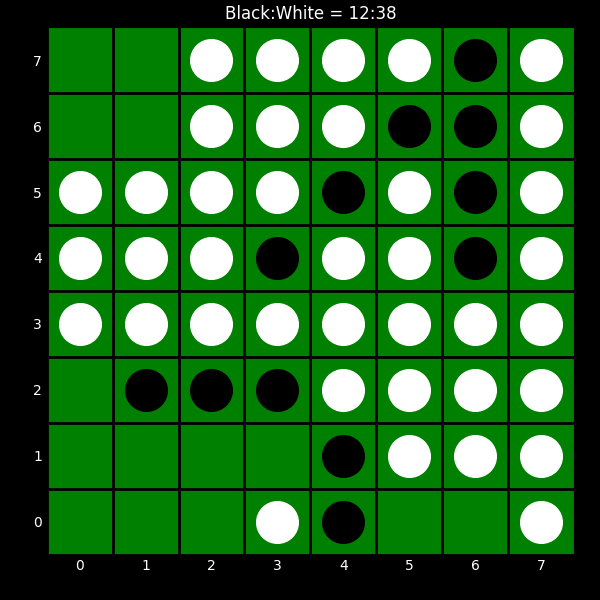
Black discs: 12
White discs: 38